Question: I am attempting to pull data from firebase and display the user's name and status. I am currently encountering a null point exception.
'''
public class ProfileFragment extends Fragment {
private DatabaseReference mUserDatabase;
private FirebaseUser mCurrentUser;
@Nullable
@Override
public View onCreateView(@NonNull LayoutInflater inflater, @Nullable ViewGroup container, @Nullable Bundle savedInstanceState) {
View view = inflater.inflate(R.layout.fragment_profile, container, false);
CircleImageView displayProfilePicture = view.findViewById(R.id.settings_profile_picture);
final TextView mName = view.findViewById(R.id.settings_user_name);
final TextView mStatus = view.findViewById(R.id.settings_user_status);
mCurrentUser = FirebaseAuth.getInstance().getCurrentUser();
String current_uid = Objects.requireNonNull(mCurrentUser).getUid();
mUserDatabase = FirebaseDatabase.getInstance().getReference().child("Users").child(current_uid);
mUserDatabase.addValueEventListener(new ValueEventListener() {
@Override
public void onDataChange(@NonNull DataSnapshot dataSnapshot) {
String name = (Objects.requireNonNull(dataSnapshot.child("name").getValue())).toString();
String status = Objects.requireNonNull(dataSnapshot.child("status").getValue()).toString();
String image = Objects.requireNonNull(dataSnapshot.child("image").getValue()).toString();
String thumb_image = Objects.requireNonNull(dataSnapshot.child("thumb image ").getValue()).toString();
mName.setText(name);
mStatus.setText(status);
}
@Override
public void onCancelled(@NonNull DatabaseError databaseError) {
}
});
return view;
}}
'''
I have also tried to implement this in a different way using this code but i am still failing to display the data.
'''
public class ProfileFragment extends Fragment {
private DatabaseReference mUserDatabase;
private FirebaseUser mCurrentUser;
@Nullable
@Override
public View onCreateView(@NonNull LayoutInflater inflater, @Nullable ViewGroup container, @Nullable Bundle savedInstanceState) {
View view = inflater.inflate(R.layout.fragment_profile, container, false);
CircleImageView displayProfilePicture = view.findViewById(R.id.settings_profile_picture);
final TextView mName = view.findViewById(R.id.settings_user_name);
final TextView mStatus = view.findViewById(R.id.settings_user_status);
mCurrentUser = FirebaseAuth.getInstance().getCurrentUser();
String current_uid = Objects.requireNonNull(mCurrentUser).getUid();
mUserDatabase = FirebaseDatabase.getInstance().getReference().child("Users").child(current_uid);
mUserDatabase.addValueEventListener(new ValueEventListener() {
@Override
public void onDataChange(@NonNull DataSnapshot dataSnapshot) {
for(DataSnapshot datas: dataSnapshot.getChildren()){
String keys=datas.getKey();
String displayname=datas.child("name").getValue().toString();
mName.setText(displayname);
}}
@Override
public void onCancelled(@NonNull DatabaseError databaseError) {
}
});
return view;
}}
'''
and my database is structured like this:

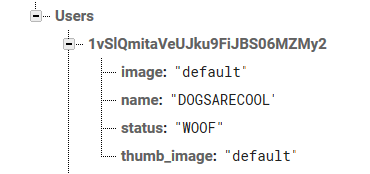
Answer: Since you are already have the 'userId' then you do not need to loop to be able to access the direct children.
Try the following:
'''
mUserDatabase = FirebaseDatabase.getInstance().getReference().child("Users").child(current_uid);
mUserDatabase.addValueEventListener(new ValueEventListener() {
@Override
public void onDataChange(@NonNull DataSnapshot dataSnapshot) {
String keys=dataSnapshot.getKey();
String displayname=dataSnapshot.child("name").getValue().toString();
mName.setText(displayname);
}}
@Override
public void onCancelled(@NonNull DatabaseError databaseError) {
}
});
'''